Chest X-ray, PA view. Patient: 42 years old, sex F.
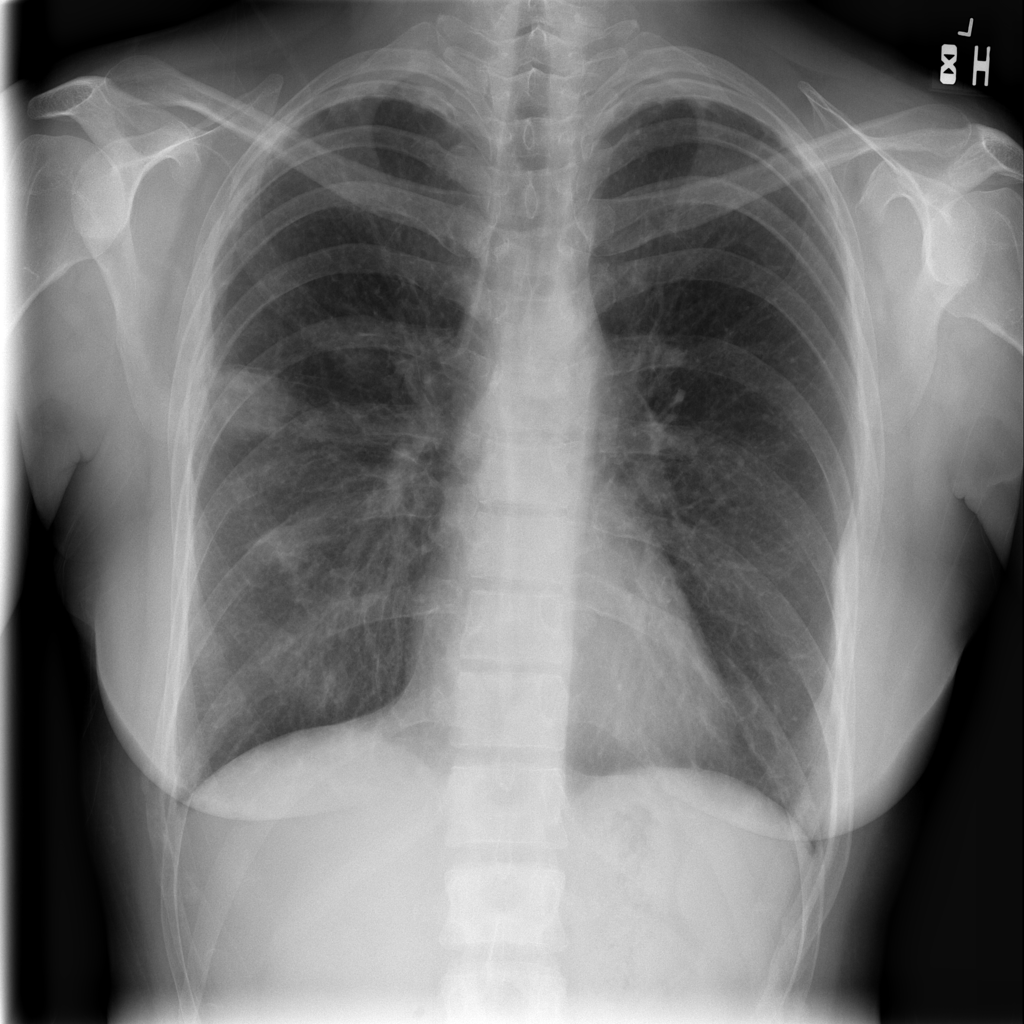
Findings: Mass, Pleural_Thickening